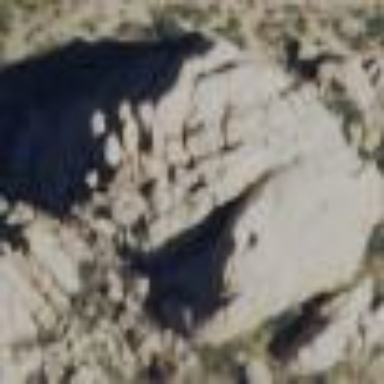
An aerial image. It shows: Landscape of bare rock.